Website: apple
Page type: account-selection
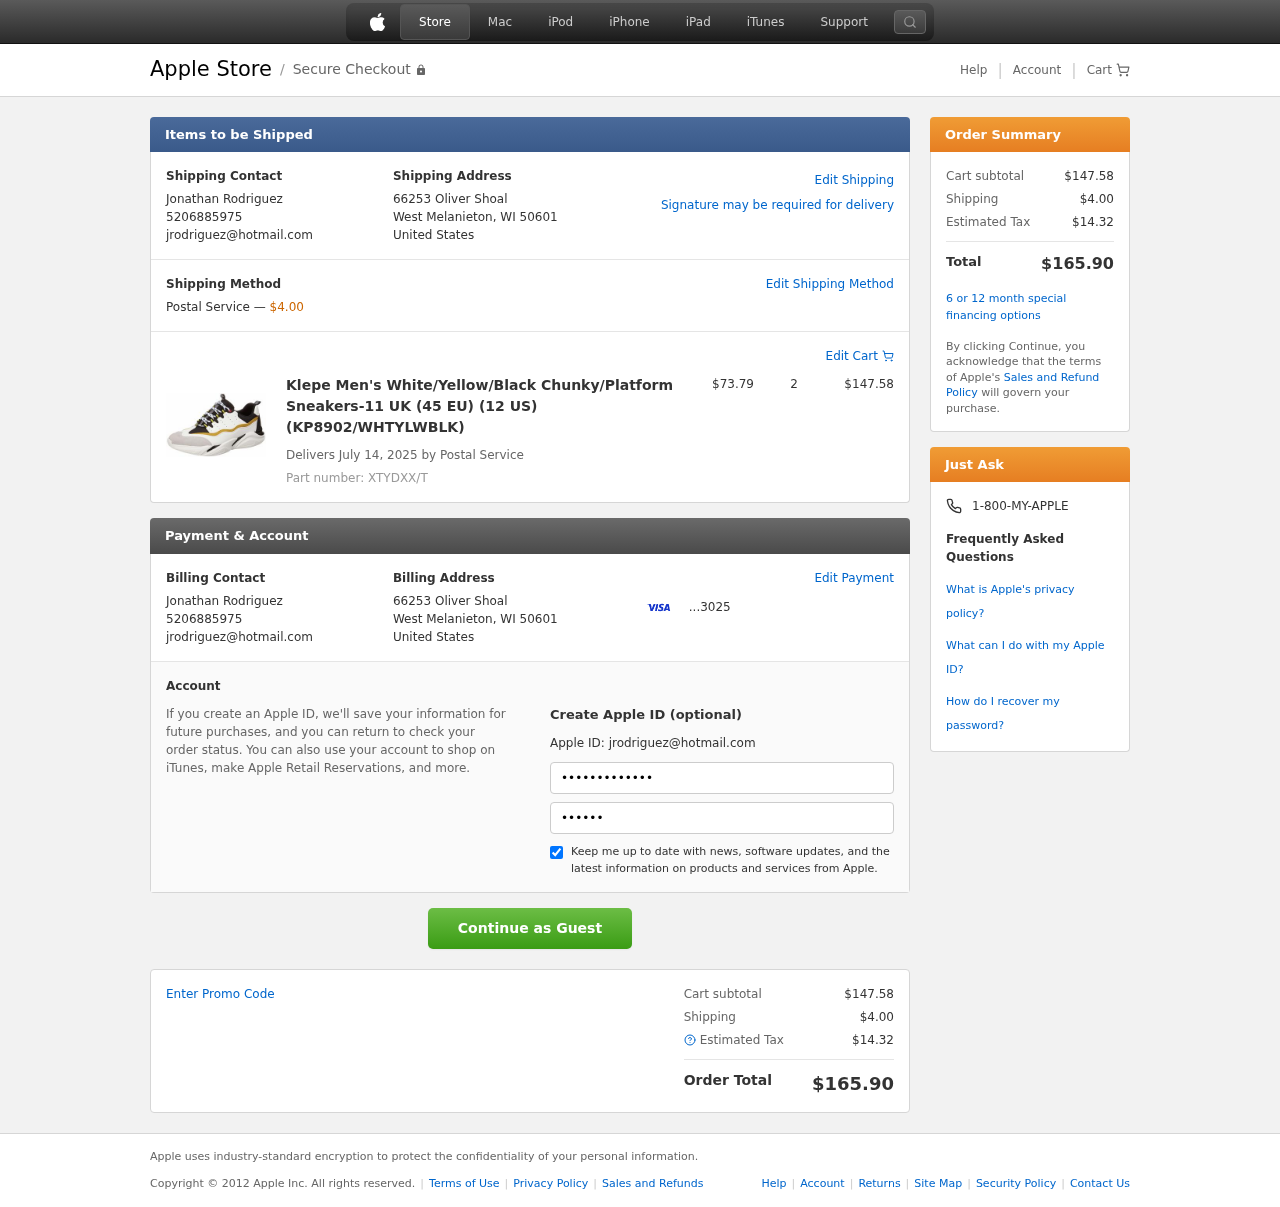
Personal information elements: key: PII_CARD_LAST4
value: ...3025
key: PII_CITY_STATE_ZIP
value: West Melanieton, WI 50601
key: PII_COUNTRY
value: United States
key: PII_EMAIL
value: jrodriguez@hotmail.com
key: PII_FULLNAME
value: Jonathan Rodriguez
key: PII_PHONE
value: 5206885975
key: PII_STREET
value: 66253 Oliver Shoal
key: PII_FIRSTNAME
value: Jonathan
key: PII_LASTNAME
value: Rodriguez
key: PII_FULLNAME2
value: Jonathan Rodriguez
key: PII_FULLNAME3
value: Jonathan Rodriguez
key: PII_FIRSTNAME2
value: Jonathan
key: PII_FIRSTNAME3
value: Jonathan
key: PII_LASTNAME2
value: Rodriguez
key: PII_LASTNAME3
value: Rodriguez
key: PII_FIRSTNAME_DERIVED
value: Jonathan
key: PII_LASTNAME_DERIVED
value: Rodriguez
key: PII_FULLNAME_DERIVED
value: Jonathan Rodriguez
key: PII_NAME_FULL_DERIVED
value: Jonathan Rodriguez
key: PII_PHONE_LINE
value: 5975
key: PII_PHONE_SUFFIX
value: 5975
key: PII_PHONE2
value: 5206885975
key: PII_PHONE3
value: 5206885975
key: PII_PHONE_NUMERIC
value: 5206885975
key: PII_PHONE_LINE_NUMERIC
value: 5975
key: PII_PHONE_SUFFIX_NUMERIC
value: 5975
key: PII_PHONE2_NUMERIC
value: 5206885975
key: PII_PHONE3_NUMERIC
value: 5206885975
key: PII_PHONE_DIGITS
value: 5206885975
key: PII_PHONE_LAST4
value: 5975
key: PII_EMAIL2
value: jrodriguez@hotmail.com
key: PII_EMAIL3
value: jrodriguez@hotmail.com
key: PII_STREET2
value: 66253 Oliver Shoal
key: PII_CITY_STATE_ZIP2
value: West Melanieton, WI 50601
Product elements: key: PRODUCT1_NAME
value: Klepe Men's White/Yellow/Black Chunky/Platform Sneakers-11 UK (45 EU) (12 US) (KP8902/WHTYLWBLK)
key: PRODUCT1_PRICE
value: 73.79
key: PRODUCT1_QUANTITY
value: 2
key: PRODUCT_PART_NUMBER
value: Part number: XTYDXX/T
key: PRODUCT_TOTAL
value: $147.58
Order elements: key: ORDER_SHIPPING_COST
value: $4.00
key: ORDER_DELIVERY_DATE
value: Delivers July 14, 2025 by Postal Service
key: ORDER_SUBTOTAL
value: $147.58
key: ORDER_TAX
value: $14.32
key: ORDER_TOTAL
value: $165.90